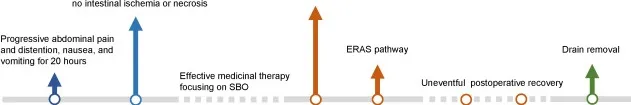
Timeline of the case presentation with relevant data from the episode of care. SBO, small bowel obstruction; CT, computed tomography; ERAS, enhanced recovery after surgery.
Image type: chart (chart)